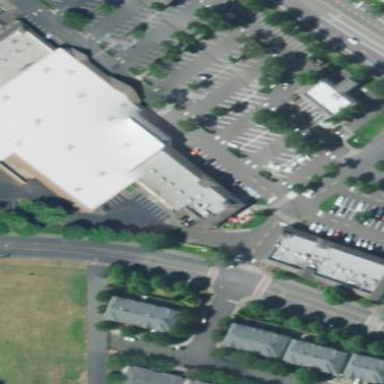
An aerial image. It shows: Building.